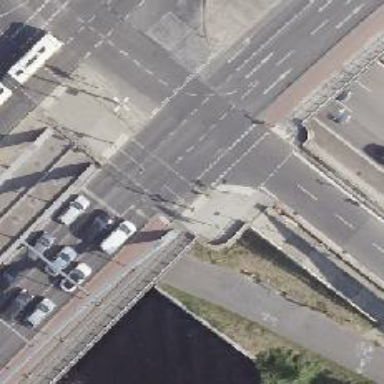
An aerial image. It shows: Path on bridge with asphalt surface. The path includes cycleway with asphalt surface and footway with asphalt surface.